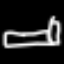
Label: bed